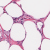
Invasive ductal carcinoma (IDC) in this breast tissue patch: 0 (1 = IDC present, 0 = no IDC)